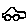
Label: car